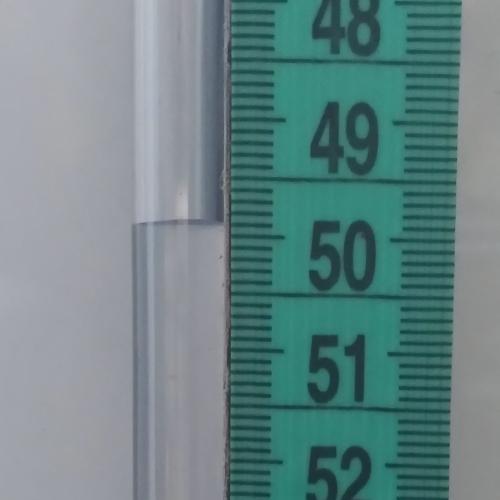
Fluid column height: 49.9 cm